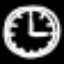
Label: clock